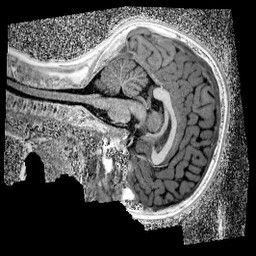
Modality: UNIT1_denoised
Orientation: sagittal
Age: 9
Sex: male
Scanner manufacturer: siemens
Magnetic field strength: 3 T
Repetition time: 4 s
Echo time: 0.00299 s